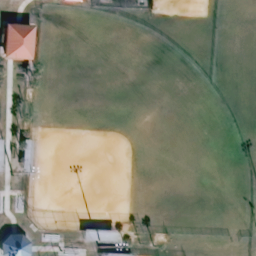
Label: baseball diamond